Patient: sex M, age 48
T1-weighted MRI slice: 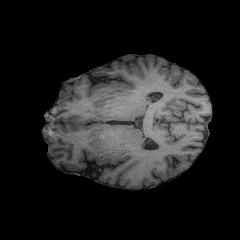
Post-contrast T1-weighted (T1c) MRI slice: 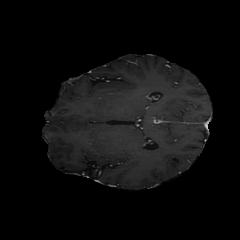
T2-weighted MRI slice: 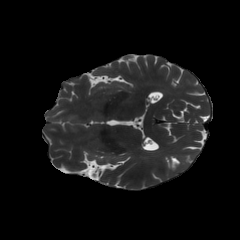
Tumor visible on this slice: no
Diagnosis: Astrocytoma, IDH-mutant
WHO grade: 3